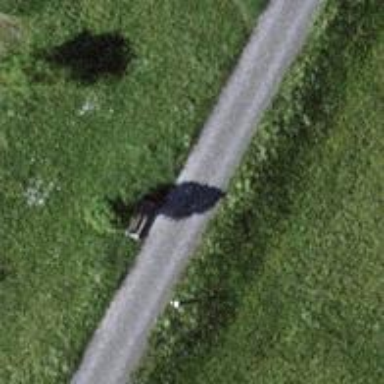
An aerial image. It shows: Brown bench.